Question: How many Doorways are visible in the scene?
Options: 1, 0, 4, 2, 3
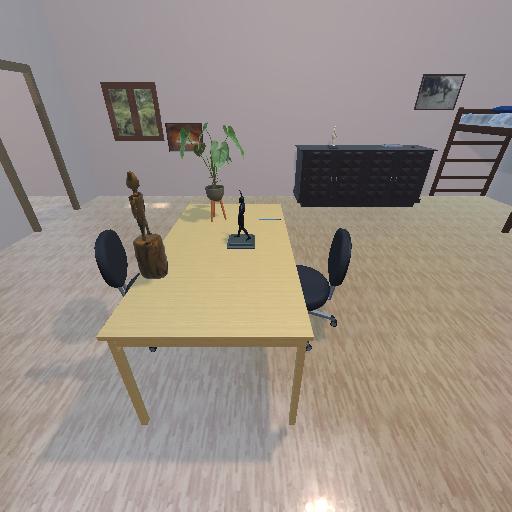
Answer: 1